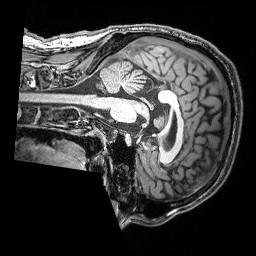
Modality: T1w
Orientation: sagittal
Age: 30
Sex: male
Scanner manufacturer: siemens
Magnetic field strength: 3 T
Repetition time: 2.53 s
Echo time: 0.00388 s